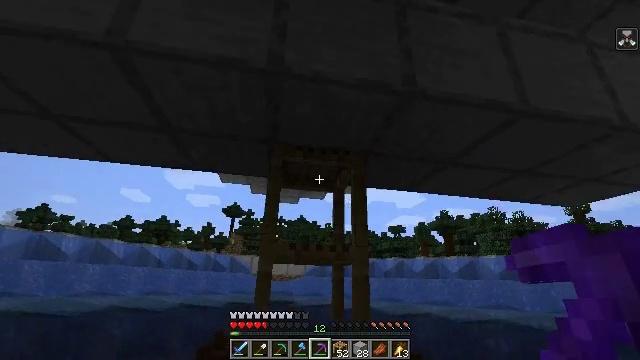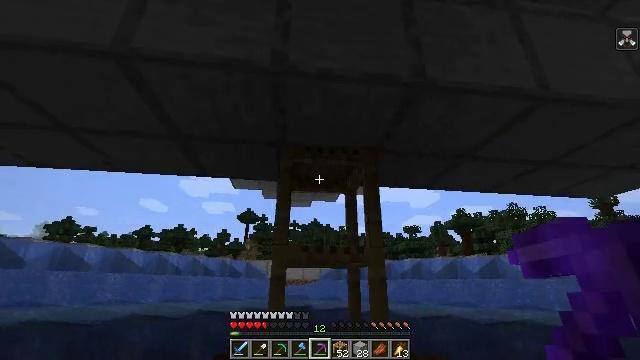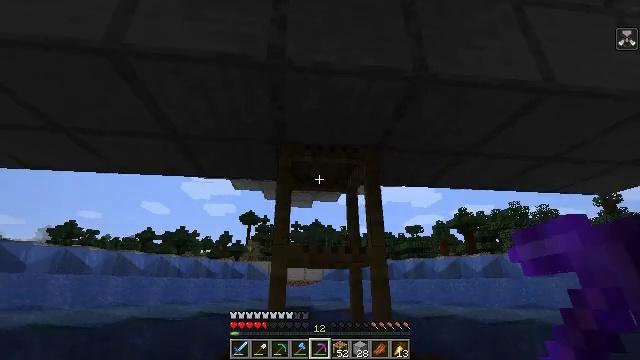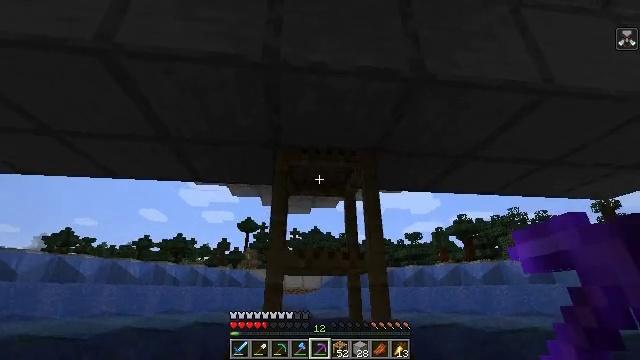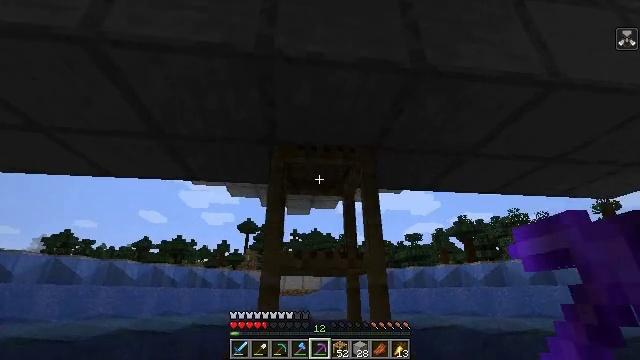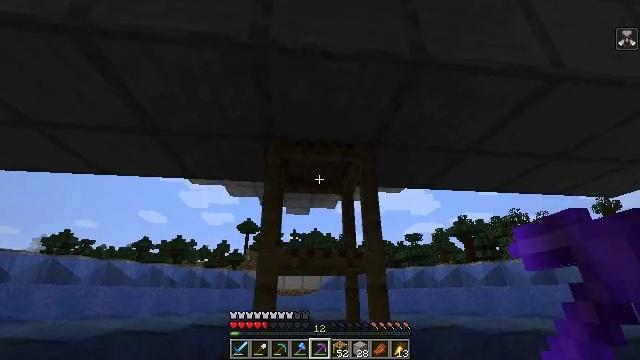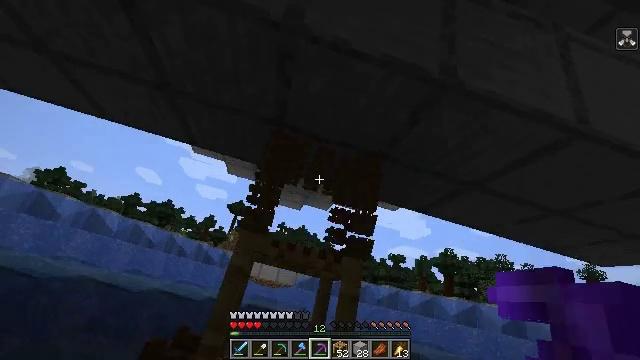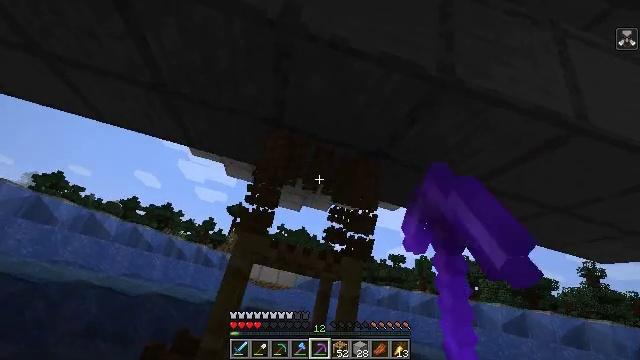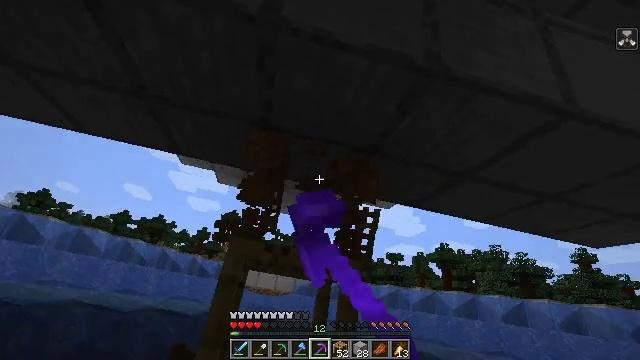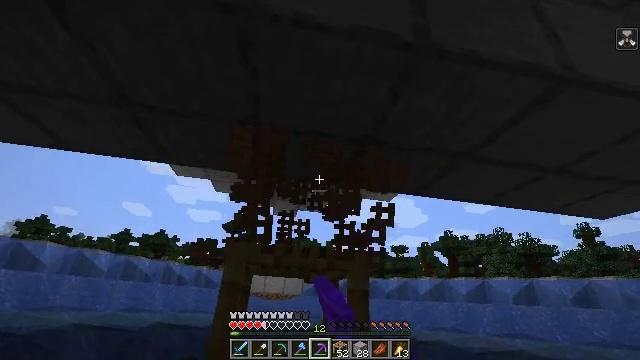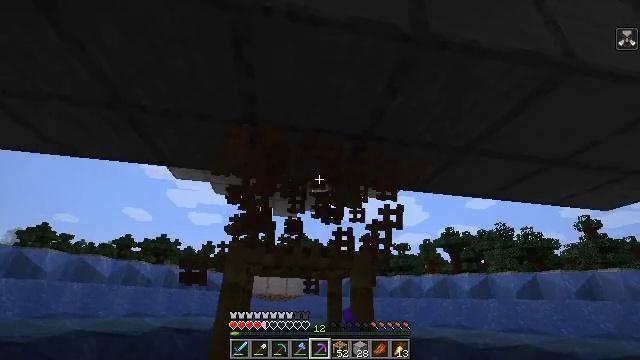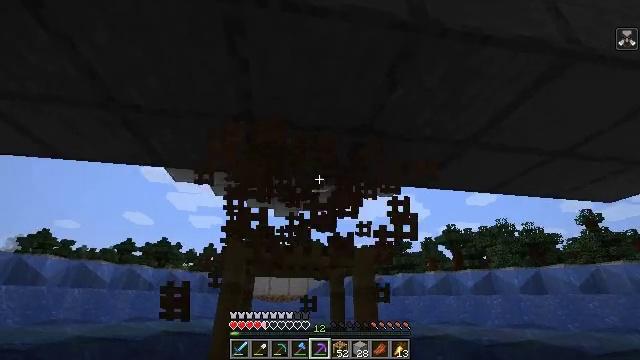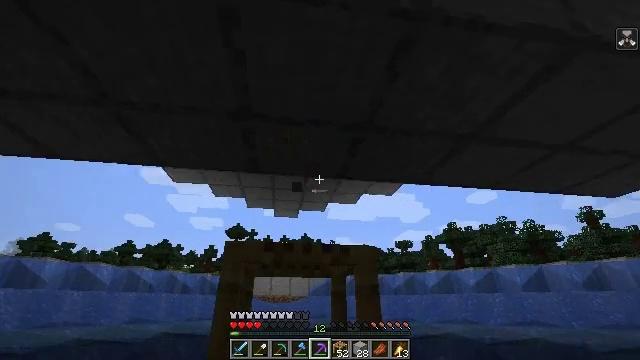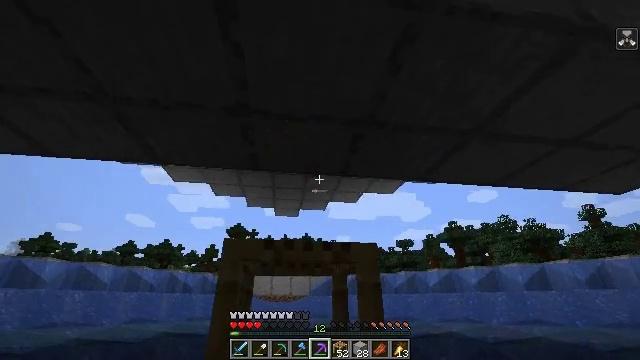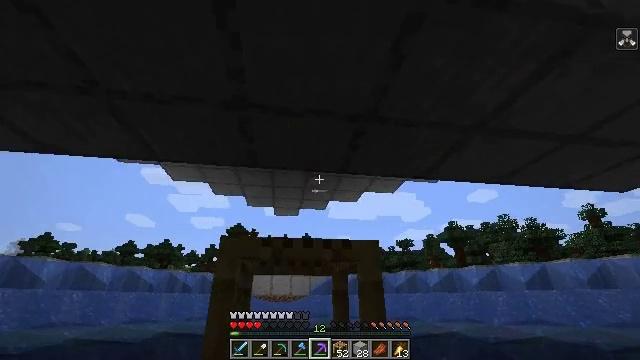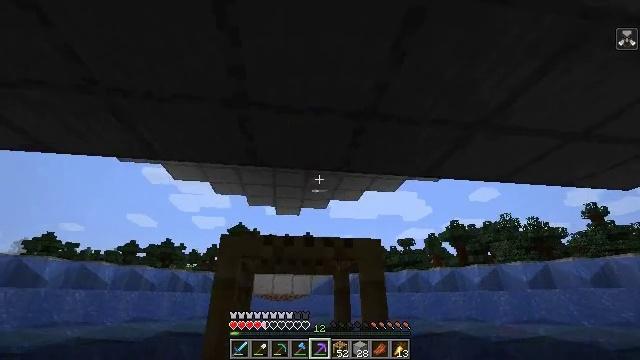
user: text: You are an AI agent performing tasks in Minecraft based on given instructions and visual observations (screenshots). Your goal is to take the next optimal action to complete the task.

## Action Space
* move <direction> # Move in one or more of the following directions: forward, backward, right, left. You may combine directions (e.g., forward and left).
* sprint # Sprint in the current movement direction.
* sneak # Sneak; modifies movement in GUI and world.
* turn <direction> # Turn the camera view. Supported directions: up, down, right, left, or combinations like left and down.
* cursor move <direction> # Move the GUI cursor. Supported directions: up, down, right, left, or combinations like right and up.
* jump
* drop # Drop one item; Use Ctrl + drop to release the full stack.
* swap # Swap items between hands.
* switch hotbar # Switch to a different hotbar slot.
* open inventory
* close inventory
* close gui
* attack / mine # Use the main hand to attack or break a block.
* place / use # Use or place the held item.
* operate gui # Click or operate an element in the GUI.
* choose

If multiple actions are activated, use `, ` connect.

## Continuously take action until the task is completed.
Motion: motion action
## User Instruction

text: Collect scaffolding blocks.
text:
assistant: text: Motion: turn left
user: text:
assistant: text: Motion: no_op
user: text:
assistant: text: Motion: turn up
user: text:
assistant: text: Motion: no_op
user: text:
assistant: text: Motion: no_op
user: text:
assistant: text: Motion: attack / mine
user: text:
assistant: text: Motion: attack / mine
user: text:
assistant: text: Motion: turn right, attack / mine
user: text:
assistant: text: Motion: no_op
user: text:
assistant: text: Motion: no_op
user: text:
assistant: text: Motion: no_op
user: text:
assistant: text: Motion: no_op
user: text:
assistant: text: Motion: no_op
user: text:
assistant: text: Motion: no_op
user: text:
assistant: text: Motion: no_op
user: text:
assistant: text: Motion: turn left and down
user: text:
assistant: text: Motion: turn left and down
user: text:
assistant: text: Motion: turn down
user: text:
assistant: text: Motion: turn down
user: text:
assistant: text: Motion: turn left and down
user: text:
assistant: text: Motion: turn left and down
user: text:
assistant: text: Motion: no_op
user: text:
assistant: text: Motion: no_op
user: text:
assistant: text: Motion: no_op
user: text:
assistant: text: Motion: no_op
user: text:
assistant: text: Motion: turn up
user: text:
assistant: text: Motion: turn up
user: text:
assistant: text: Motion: turn up
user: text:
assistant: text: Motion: turn up
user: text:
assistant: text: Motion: turn up